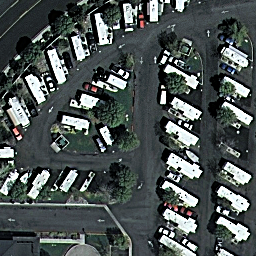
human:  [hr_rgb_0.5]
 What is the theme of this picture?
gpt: mobile home park